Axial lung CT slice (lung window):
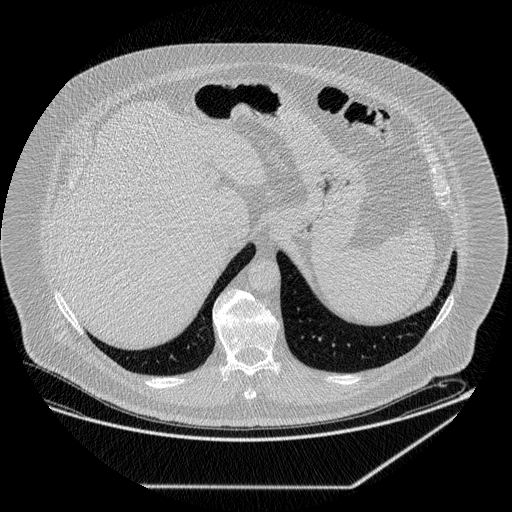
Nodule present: no